Question: Suppose I have a table like this:

Suppose my user inputs that he wants to see all records where gender is male AND eyecolor = grey.
I already have the following SQL for that:
'''
SELECT User, question, answer FROM [Table] WHERE User IN (
SELECT User FROM [table] WHERE (question, answer) IN (
('gender', 'male'),
('eyecolor', 'grey')
)
)
GROUP BY User
HAVING count(distinct question, answer) = 2)
'''
However, what if my user wants to see all records for '(gender = male OR gender = female) AND eyecolor = grey' ? How would I format the above sql query to get it to be able to find that?
(Keep in mind, this is a searchform, so eyecolor and gender are only a few fields used for searching; I need to be able to search with and/or combo's)
I'm thinking the only way I can get this to work is something like:
'''
SELECT User
FROM [table]
WHERE (gender = male OR gender = female) AND eyecolor = blue
'''
And my php would have to build the query so that if the user enters more fields, the query expands with more 'WHERE''s etc.?
I have been searching all over but have not been able to get it to work.. Admittedly I'm not the world's greatest with this.
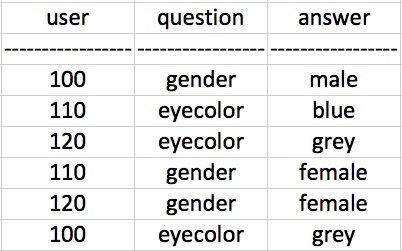
Answer: <URL>
'''
select *
from stuff
where ID in (
select ID
from stuff
where (question='gender' and answer in ('male','female')) or
(question='eyecolor' and answer='grey')
group by ID
having count(ID)=2
)
'''
where '2' is the number of conditions in the nested 'where' statement. If you run that nested select on its own, it will give you just a distinct list of ID's that fit the conditions. The outer statement allows the query to return all records for the ID's that fit those conditions.
---
k... <URL>
'''
select *
from stuff
where (question='gender' and answer in ('male','female')) or
(question='eyecolor' and answer='grey') or
(question='city' and answer in ('madrid','amsterdam'))
'''
for this query, we return one row that matches any of those conditions for any ID. only ID's that satisfy at least one of those conditions will appear in the results.
'''
select ID, count(*) as matches
from stuff
where (question='gender' and answer in ('male','female')) or
(question='eyecolor' and answer='grey') or
(question='city' and answer in ('madrid','amsterdam'))
group by ID;
'''
then we add the group by, so we can see how many rows are returned for each user and how many conditions they met ('count(*)').
'''
select ID
from stuff
where (question='gender' and answer in ('male','female')) or
(question='eyecolor' and answer='grey') or
(question='city' and answer in ('madrid','amsterdam'))
group by ID
having count(ID)=3;
'''
the 'having count(ID)=3;' is what makes this query work. we only want ID's that had 3 rows returned because we have 3 conditions.
.... we can't use 'and' because no row in that table will ever meet more than one of those conditions at a single time. 'question' cannot be gender, eyecolor and city all at the same time. it has to do with your table layout. city will never be both madrid amsterdam at the same time.... 'and' will give us nothing. so... by using the 'having' and an 'or'... we can do stuff that's happy...?
---
and to go on a tangent.... if your table looked like this:
'''
ID gender eyecolor city
---------------------------------------------
100 male blue madrid
200 female grey amsterdam
300 male brown somewhere
'''
you would use 'and' because....
'''
select *
from table
where gender in ('male','female') and
city in ('madrid','amsterdam') and
eyecolor = 'grey'
'''
but your table is a special one and didn't want to go that way because you really shouldn't have a column for every question... what if they change or what if you add 20? that'd be hard to maintain.
---
and....
'''
select ID
from stuff
where question in ('gender','eyecolor','city') and
answer in ('male','female','grey','madrid','amsterdam')
group by ID
having count(ID)=3;
'''
does also work but i would really be cautious with that because.. the questions and answers should stay together and be explicit because.... what if it was a dating service? and 'male' could be an answer for a person's own gender or the gender they want to date and by doing 'question='gender' and answer in ('male','female')' you are specifying exactly what you mean and not assuming that certain information is only a valid answer for one question.